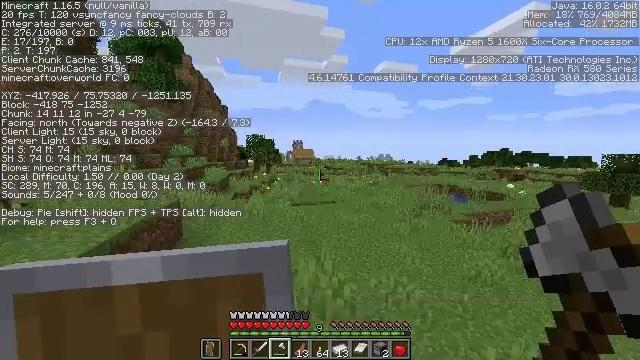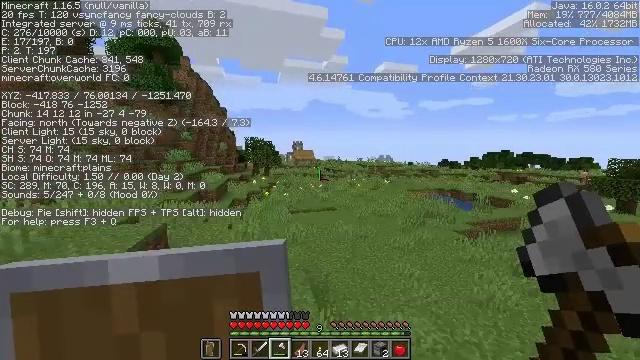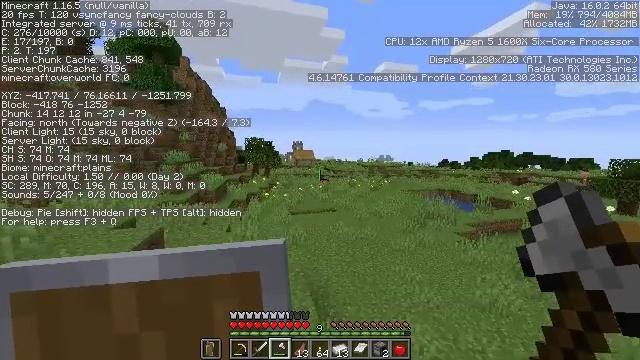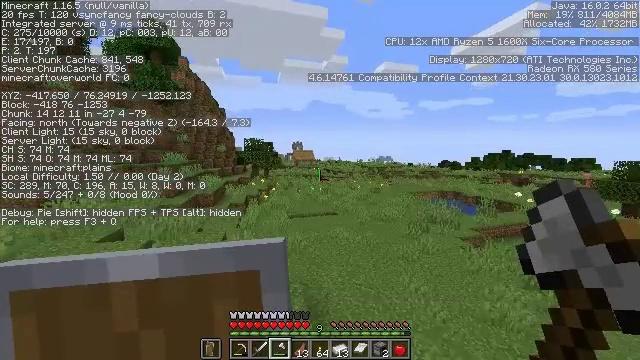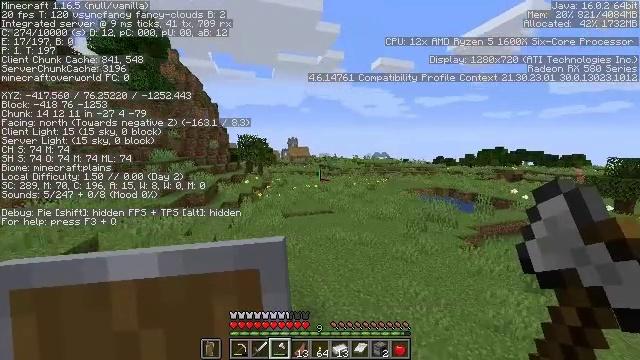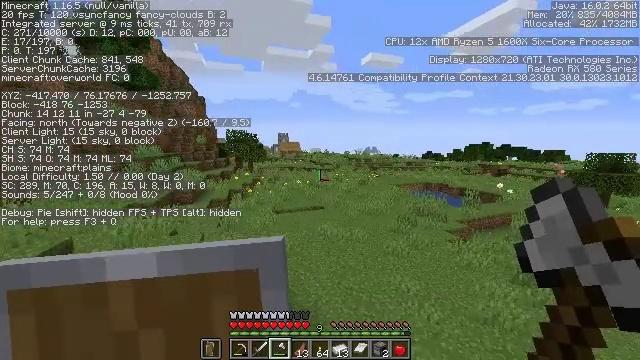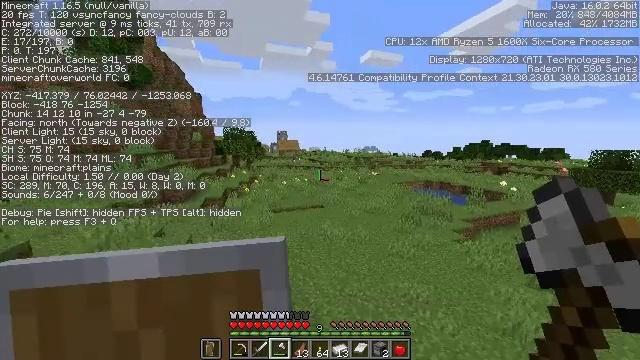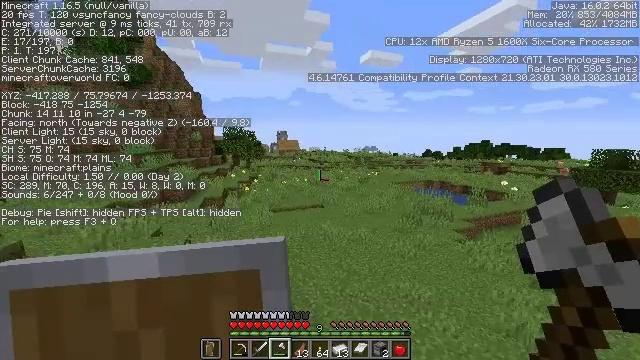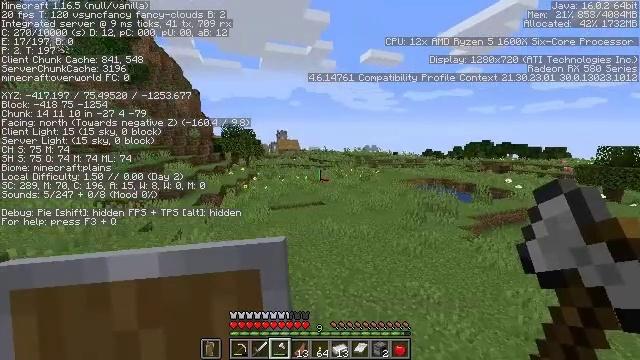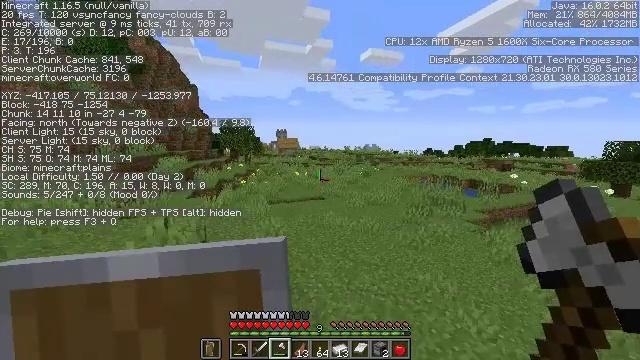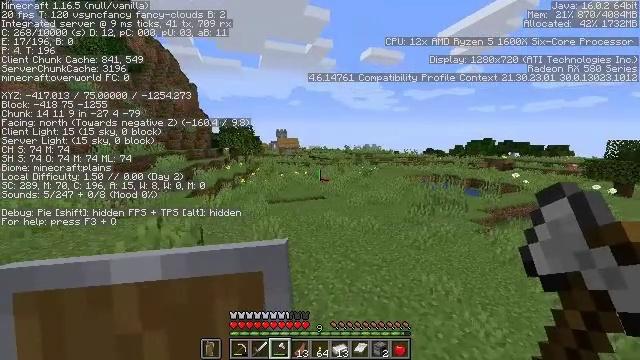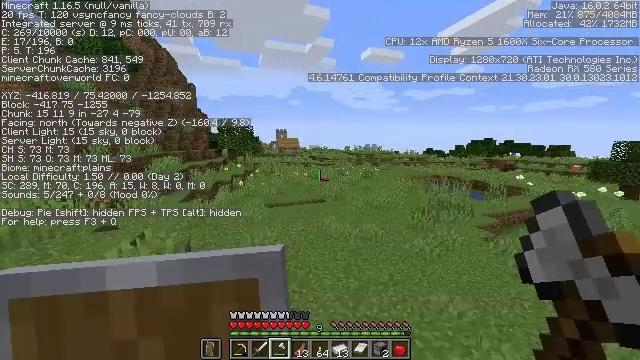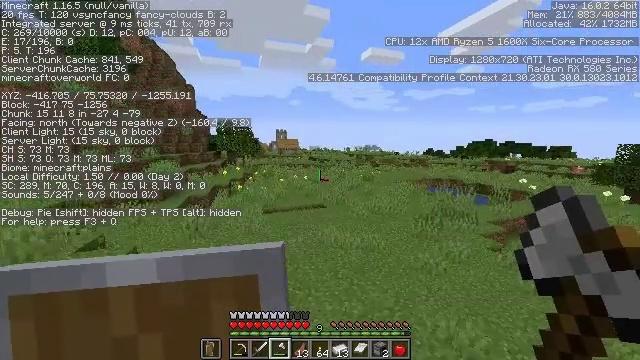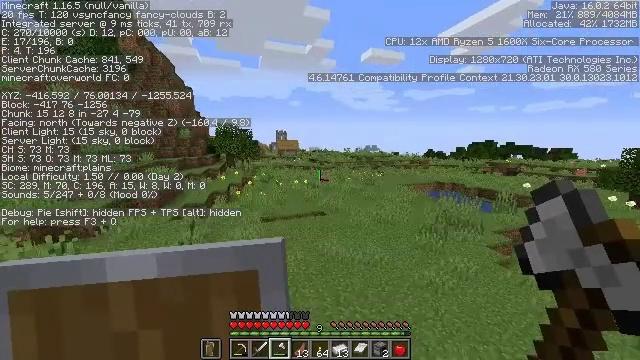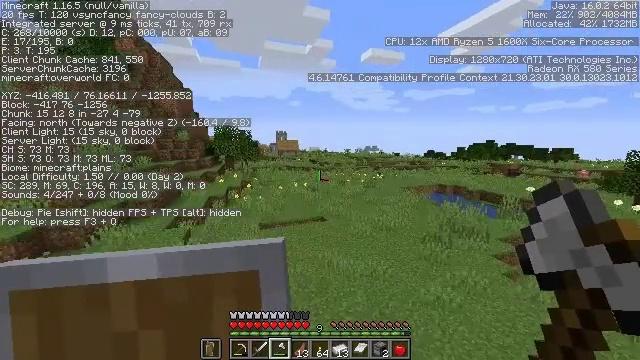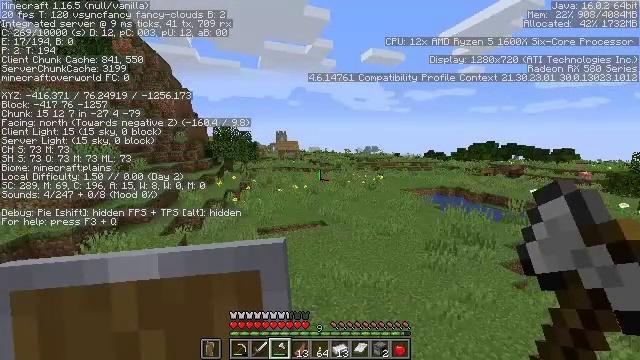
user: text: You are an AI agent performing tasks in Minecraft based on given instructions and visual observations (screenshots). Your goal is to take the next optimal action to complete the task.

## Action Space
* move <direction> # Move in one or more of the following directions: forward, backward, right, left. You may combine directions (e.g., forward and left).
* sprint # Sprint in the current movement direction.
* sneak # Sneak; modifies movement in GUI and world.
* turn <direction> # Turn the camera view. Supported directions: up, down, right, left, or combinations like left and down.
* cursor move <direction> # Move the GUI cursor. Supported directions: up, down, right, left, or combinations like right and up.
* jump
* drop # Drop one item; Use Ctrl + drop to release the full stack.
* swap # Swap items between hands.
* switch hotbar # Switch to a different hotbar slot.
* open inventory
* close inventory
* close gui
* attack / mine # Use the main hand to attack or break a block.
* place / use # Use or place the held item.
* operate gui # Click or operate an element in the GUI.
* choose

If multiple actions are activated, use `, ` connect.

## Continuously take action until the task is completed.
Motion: motion action
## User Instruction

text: Disassemble the ladder.
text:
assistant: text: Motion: move forward, jump
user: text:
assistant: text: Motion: move forward, jump
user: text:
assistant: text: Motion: move forward, jump
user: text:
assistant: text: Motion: move forward, turn right and down, jump
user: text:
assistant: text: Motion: move forward, turn right and down, jump
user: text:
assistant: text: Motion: move forward, jump
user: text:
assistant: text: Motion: move forward, jump
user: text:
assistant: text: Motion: move forward, jump
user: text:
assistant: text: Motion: move forward, jump
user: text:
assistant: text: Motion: move forward, jump
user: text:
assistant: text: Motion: move forward, jump
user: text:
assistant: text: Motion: move forward, jump
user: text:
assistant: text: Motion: move forward, jump
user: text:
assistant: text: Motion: move forward, jump
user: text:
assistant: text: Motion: move forward
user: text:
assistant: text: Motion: move forward
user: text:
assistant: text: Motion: move forward
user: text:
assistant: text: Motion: move forward
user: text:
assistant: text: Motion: move forward
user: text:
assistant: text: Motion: move forward
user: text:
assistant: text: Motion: move forward
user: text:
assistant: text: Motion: move forward
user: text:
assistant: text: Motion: move forward
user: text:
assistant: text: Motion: move forward
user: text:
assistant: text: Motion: move forward
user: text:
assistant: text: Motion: move forward
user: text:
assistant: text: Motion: move forward
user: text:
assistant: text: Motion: move forward
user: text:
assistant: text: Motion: move forward
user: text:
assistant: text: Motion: move forward